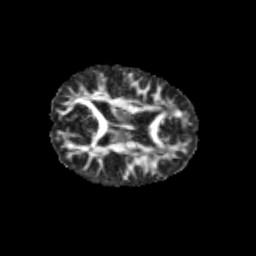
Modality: FA
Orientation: axial
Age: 11
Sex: female
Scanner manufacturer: siemens
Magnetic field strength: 3 T
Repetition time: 3.8 s
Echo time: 0.07 s